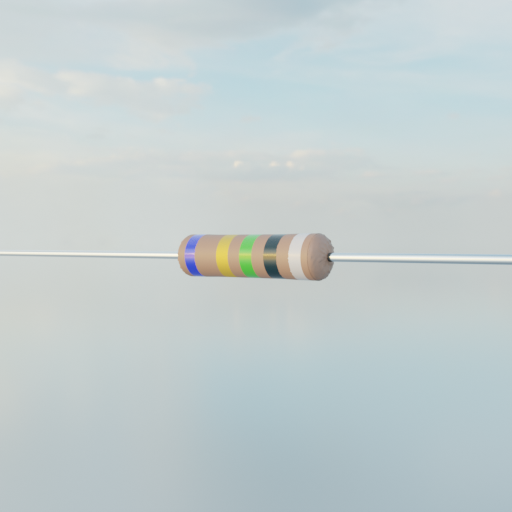
Resistor colour bands (in order): blue, gold, green, black, silver